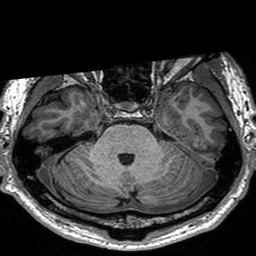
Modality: T1w
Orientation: coronal
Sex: male